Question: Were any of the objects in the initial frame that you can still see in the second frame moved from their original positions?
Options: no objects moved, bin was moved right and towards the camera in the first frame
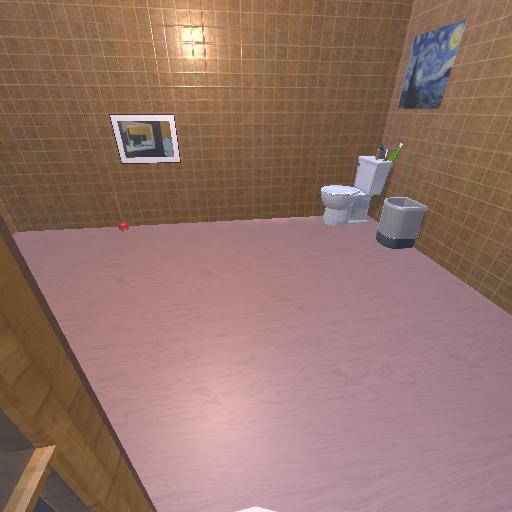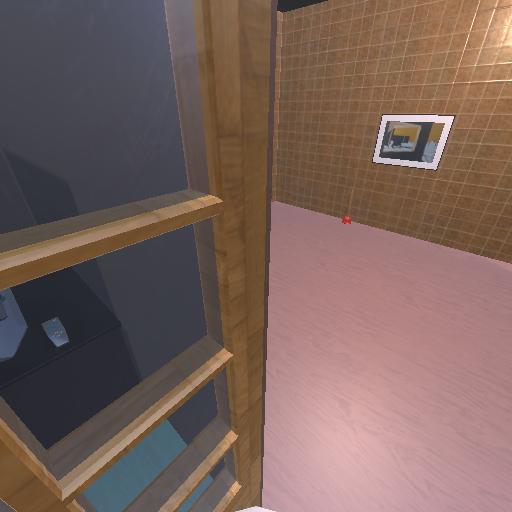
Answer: no objects moved